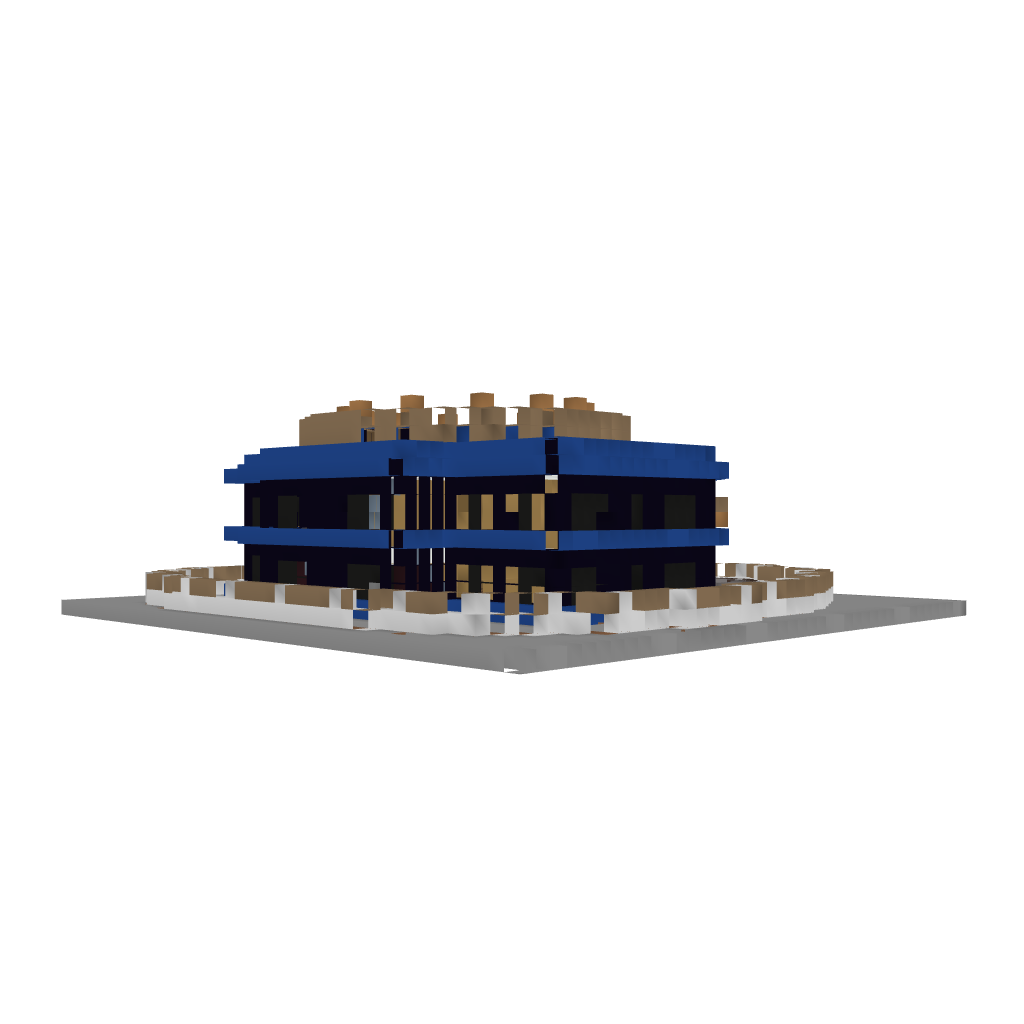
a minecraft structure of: Lapis Fortress